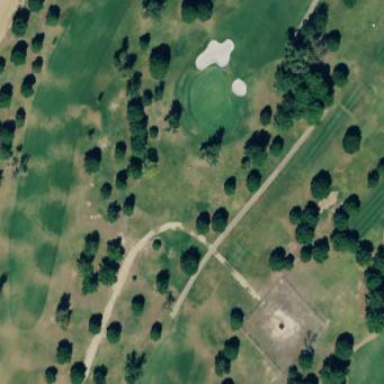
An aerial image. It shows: Well-maintained grass fairway on golf course.